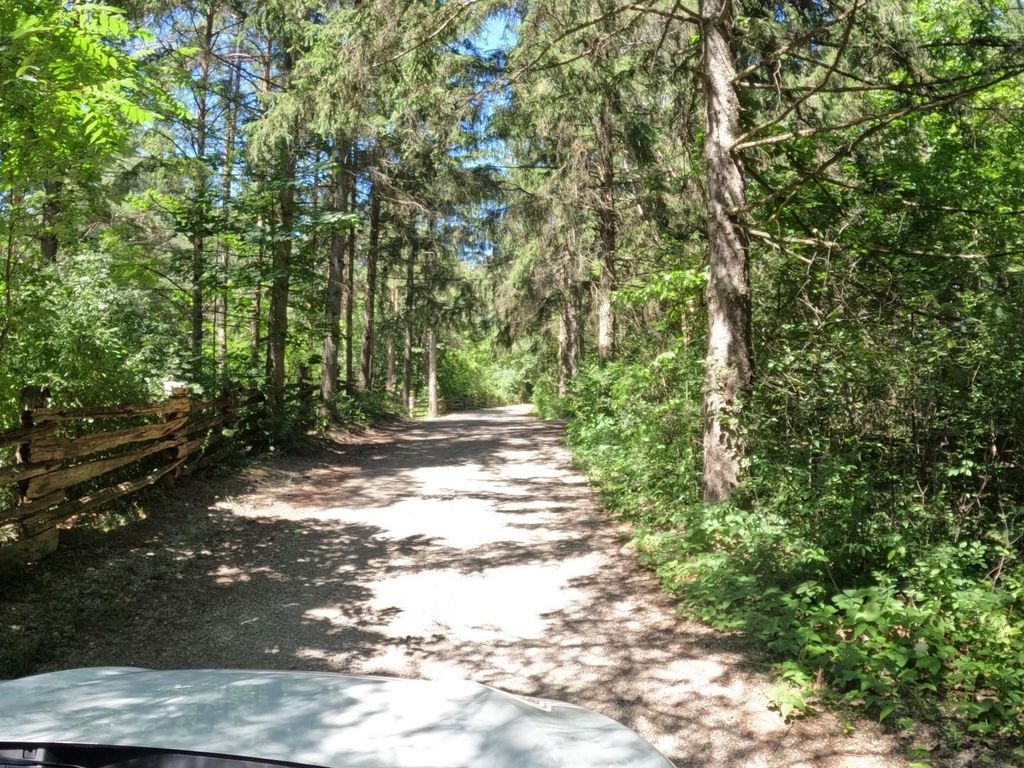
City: kitchener-waterloo